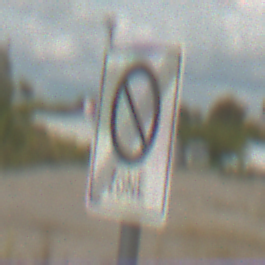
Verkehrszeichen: EndeEingeschraenktesHalteverbotZone
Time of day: Midday
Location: Outdoor (Suburban)
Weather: PartlyCloudy
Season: Summer
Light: Natural